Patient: sex F, age 46
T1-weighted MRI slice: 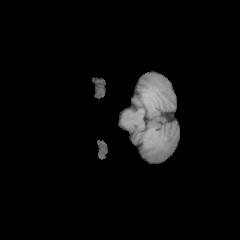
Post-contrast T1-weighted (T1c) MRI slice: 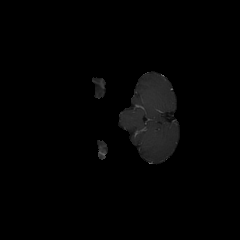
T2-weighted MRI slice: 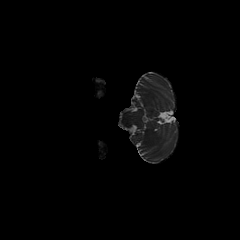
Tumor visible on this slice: no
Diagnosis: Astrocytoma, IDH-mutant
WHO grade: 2